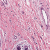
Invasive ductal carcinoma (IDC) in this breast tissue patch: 0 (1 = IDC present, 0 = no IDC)